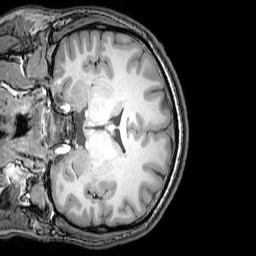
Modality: T1w
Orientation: coronal
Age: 25
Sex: male
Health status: healthy
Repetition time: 0.081 s
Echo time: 0.037 s